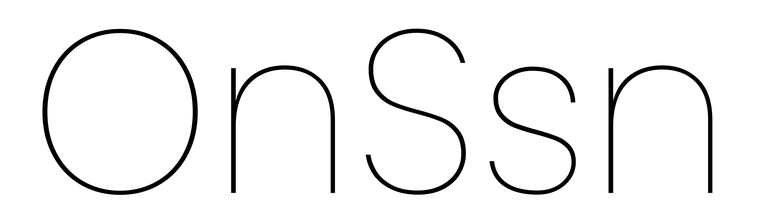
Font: Poppins-Thin